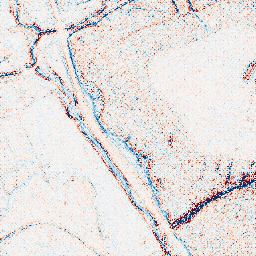
Category: edge_preserving
Decomposition family: anisotropic_diffusion
Decomposition parameters: iterations: 10
kappa: 30
gamma: 0.2
Upsampling method: regularized
Upsampling parameters: scale: 2
lambda_reg: 0.1
Upsampling scale: 2